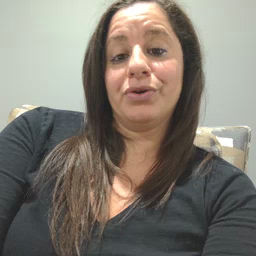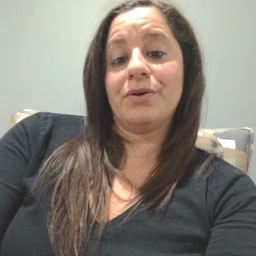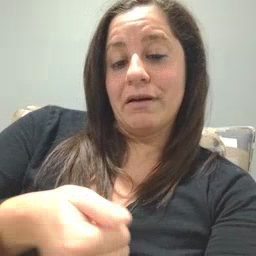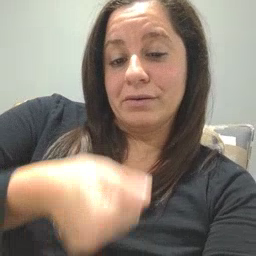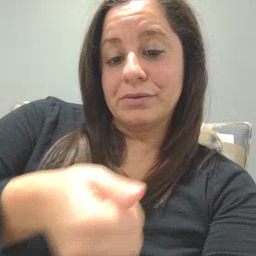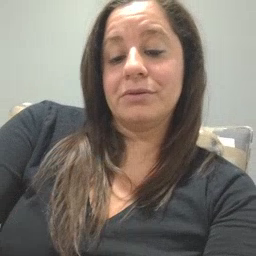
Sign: hide